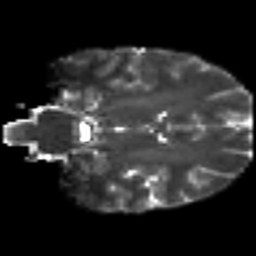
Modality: T2w
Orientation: coronal
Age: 23
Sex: female
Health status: ill
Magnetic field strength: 3 T
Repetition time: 8.4 s
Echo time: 0.0926 s